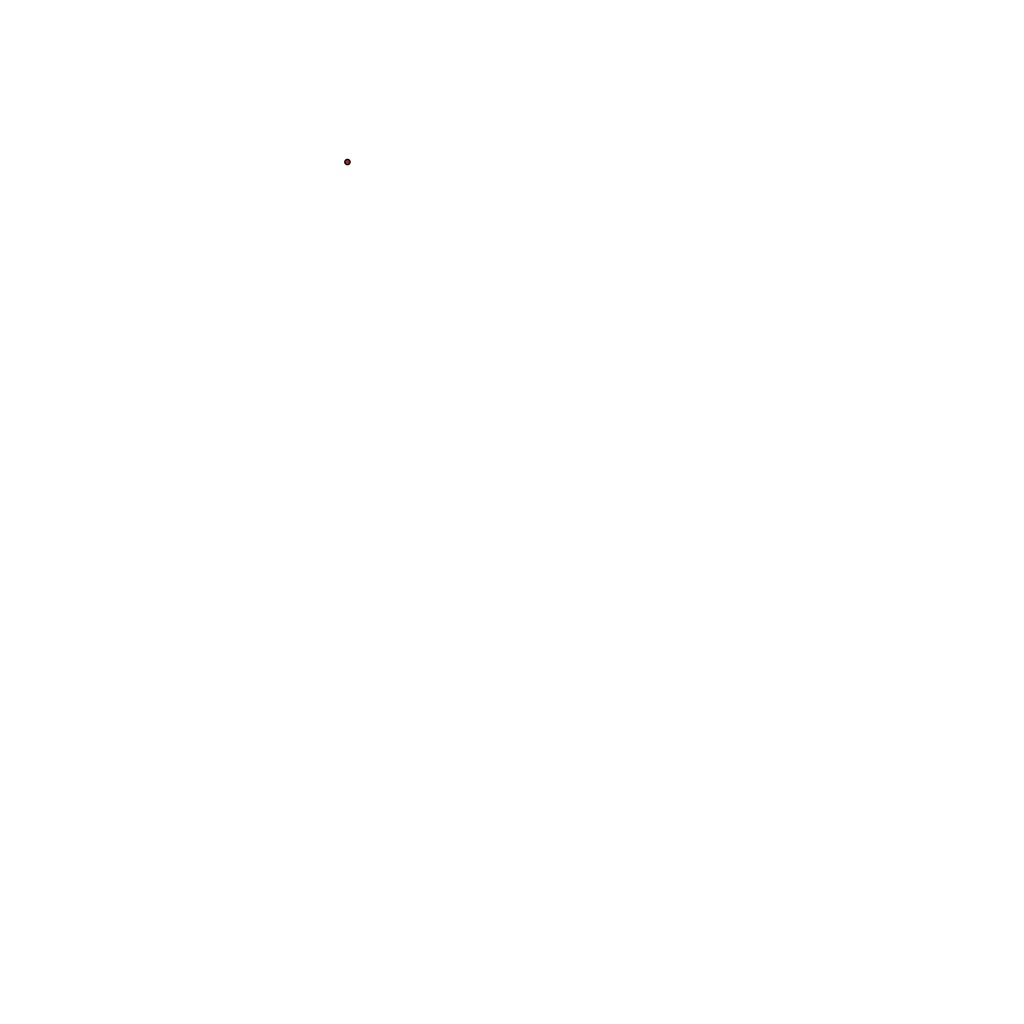
Tags: overhead vector_map, density_5, Facility, 1.0 km²